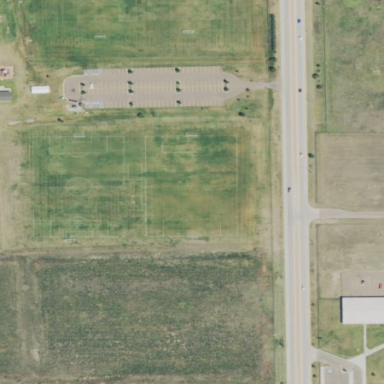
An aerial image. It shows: Soccer pitch for leisure land activities.